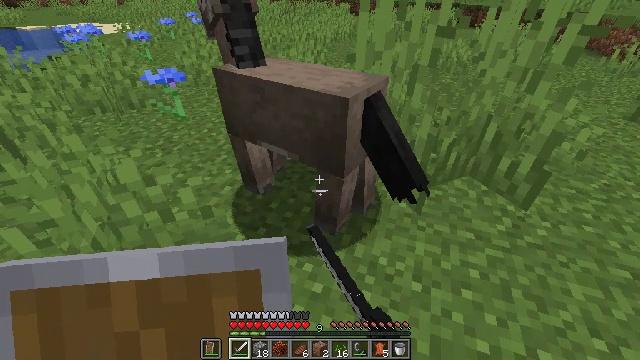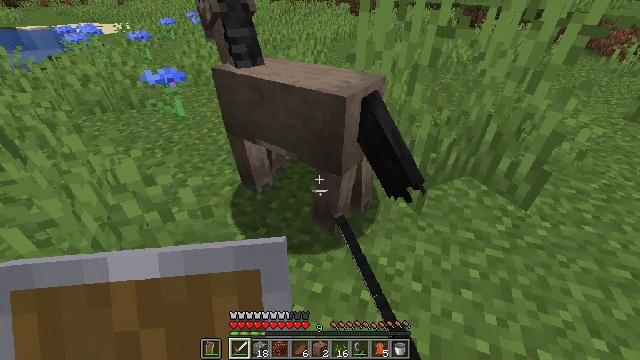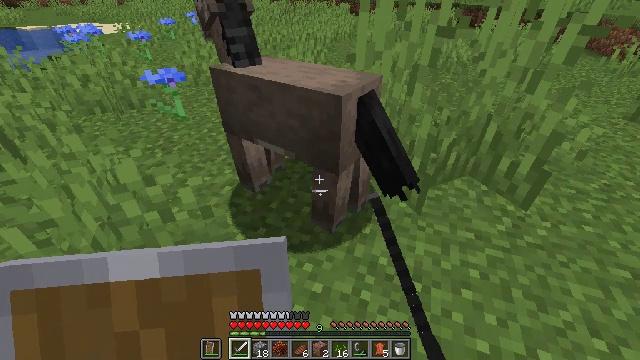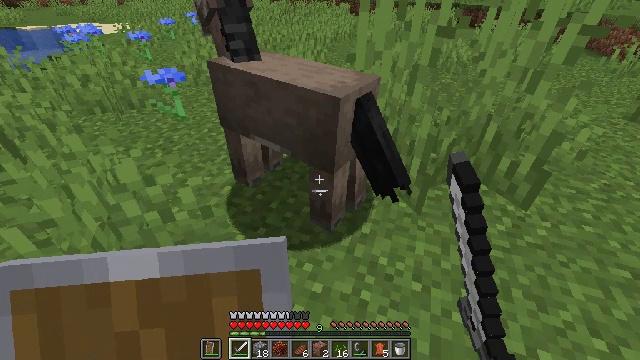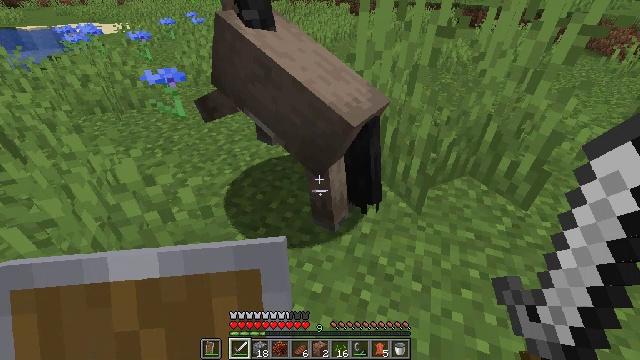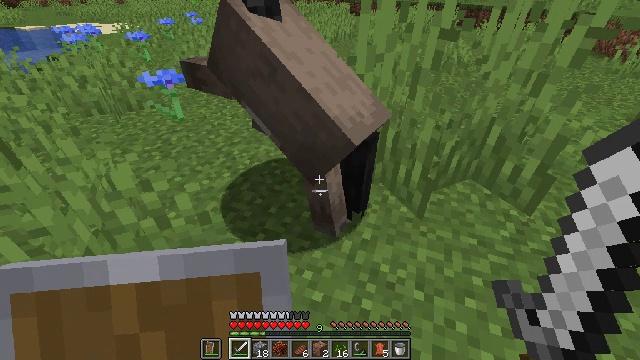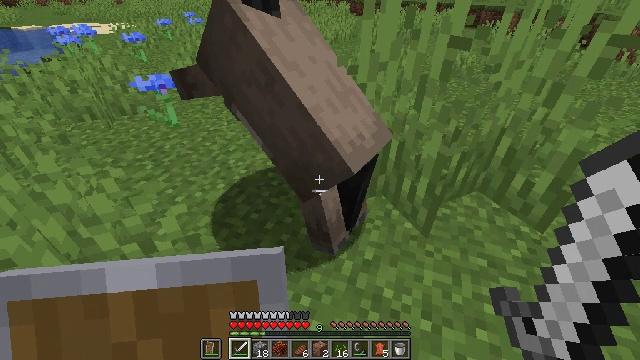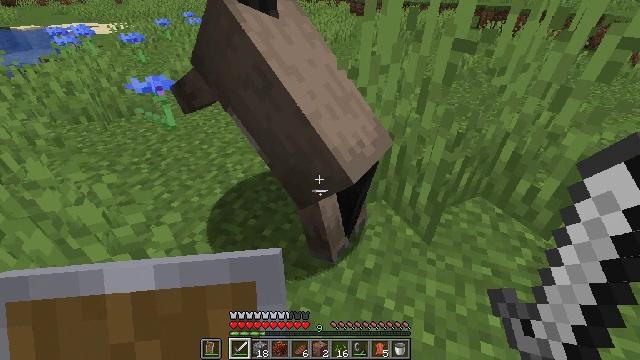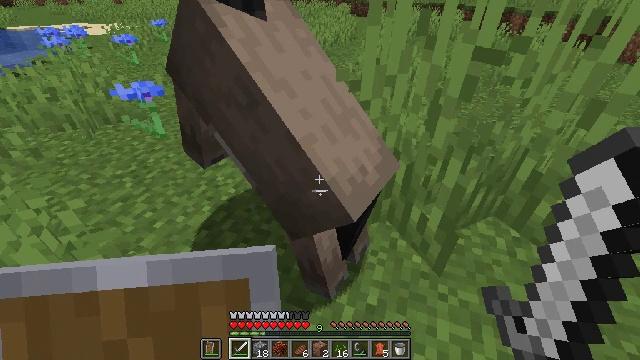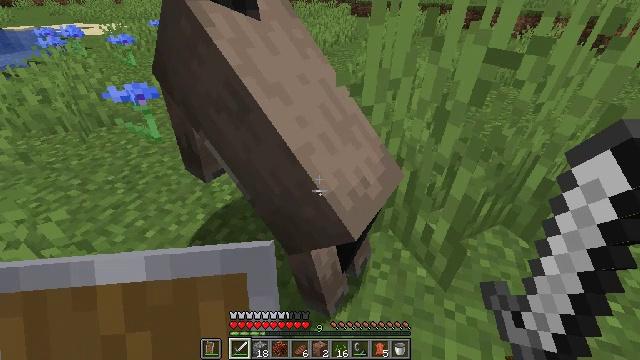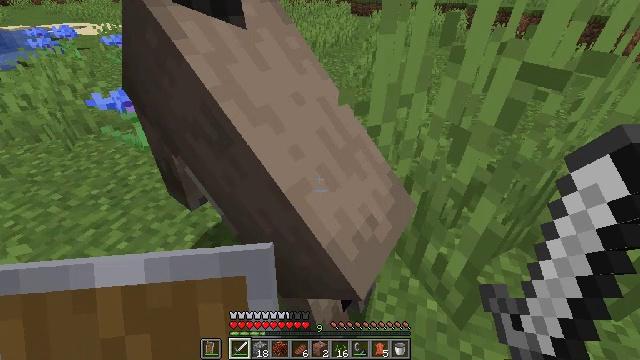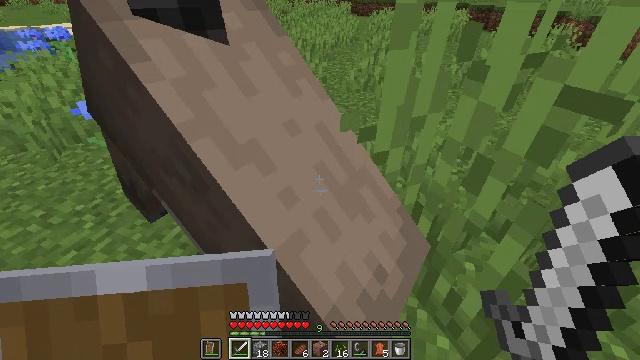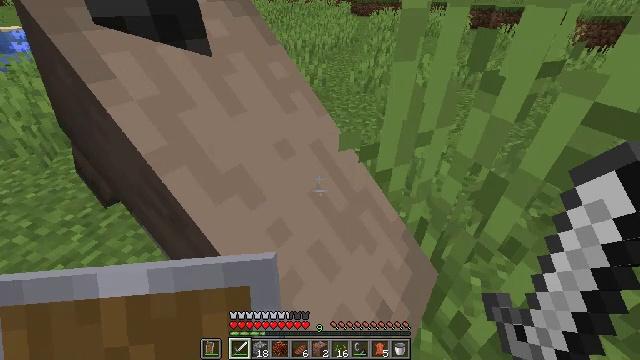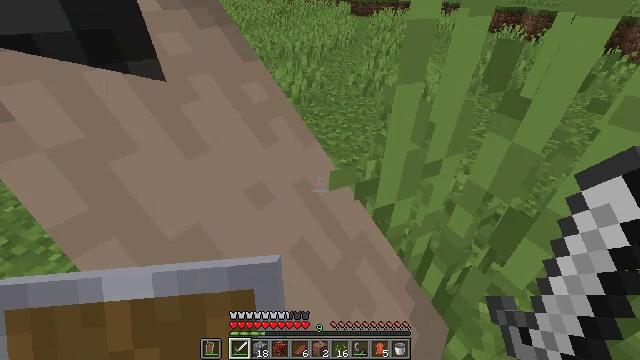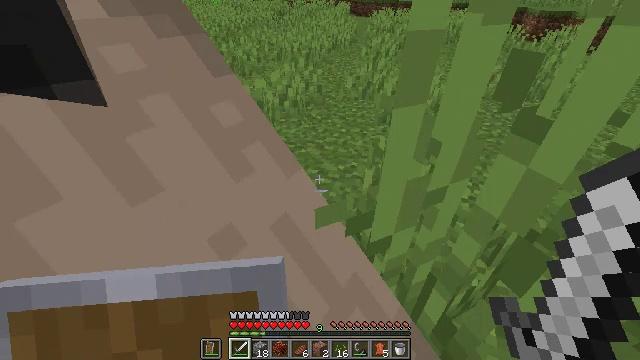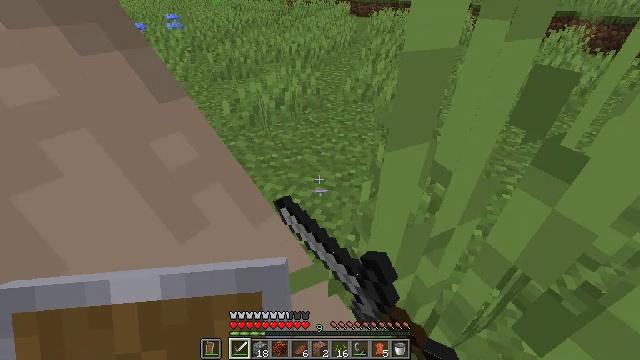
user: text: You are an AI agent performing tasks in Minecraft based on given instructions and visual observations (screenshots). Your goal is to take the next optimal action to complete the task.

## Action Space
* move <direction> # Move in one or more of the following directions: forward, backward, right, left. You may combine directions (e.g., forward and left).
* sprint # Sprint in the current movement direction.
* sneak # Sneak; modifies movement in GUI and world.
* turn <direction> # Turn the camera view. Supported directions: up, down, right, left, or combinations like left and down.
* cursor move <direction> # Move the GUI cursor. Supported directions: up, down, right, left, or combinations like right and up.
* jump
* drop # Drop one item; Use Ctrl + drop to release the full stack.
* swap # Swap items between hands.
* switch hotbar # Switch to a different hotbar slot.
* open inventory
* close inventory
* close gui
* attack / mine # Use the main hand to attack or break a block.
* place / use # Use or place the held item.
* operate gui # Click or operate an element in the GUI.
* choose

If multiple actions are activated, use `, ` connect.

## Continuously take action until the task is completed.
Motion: motion action
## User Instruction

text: Cut down the tree and harvest oak logs.
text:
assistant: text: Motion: no_op
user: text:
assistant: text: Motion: no_op
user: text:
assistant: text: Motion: no_op
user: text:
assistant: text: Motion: no_op
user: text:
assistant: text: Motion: move forward
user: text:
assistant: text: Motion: move forward
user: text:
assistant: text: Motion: move forward
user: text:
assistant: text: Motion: move forward
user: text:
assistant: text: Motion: move forward
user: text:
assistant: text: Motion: move forward
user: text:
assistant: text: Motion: move forward
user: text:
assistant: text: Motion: move forward
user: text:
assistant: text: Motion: move forward
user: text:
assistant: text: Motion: move forward, use / place
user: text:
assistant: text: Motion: move forward, use / place
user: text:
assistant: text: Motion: move forward, use / place
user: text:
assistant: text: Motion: move forward
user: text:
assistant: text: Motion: move forward
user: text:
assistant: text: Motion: move forward
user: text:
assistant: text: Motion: no_op
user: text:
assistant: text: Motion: move forward
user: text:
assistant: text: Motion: move forward
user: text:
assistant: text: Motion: move forward
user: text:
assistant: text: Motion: move forward
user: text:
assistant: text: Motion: move forward
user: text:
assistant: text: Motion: move forward
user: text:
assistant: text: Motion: move forward
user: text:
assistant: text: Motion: move forward
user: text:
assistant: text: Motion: move forward
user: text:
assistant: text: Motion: move forward